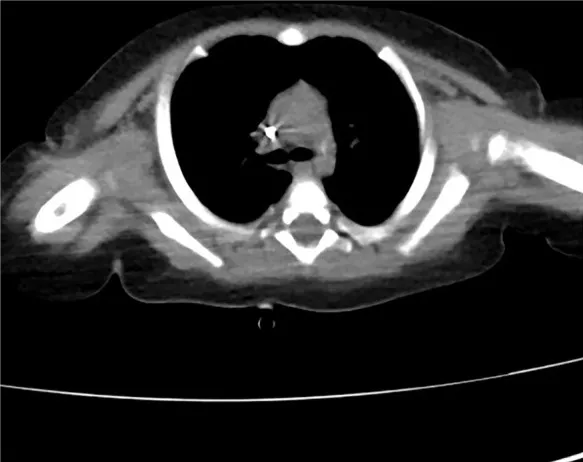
The chest CT revealed the absence of a thymus.
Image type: radiology (ct)